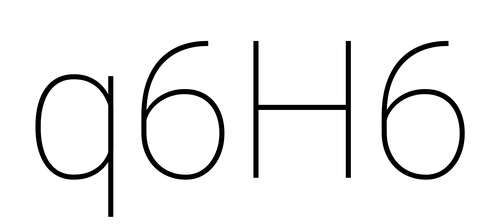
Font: Roboto_Thin